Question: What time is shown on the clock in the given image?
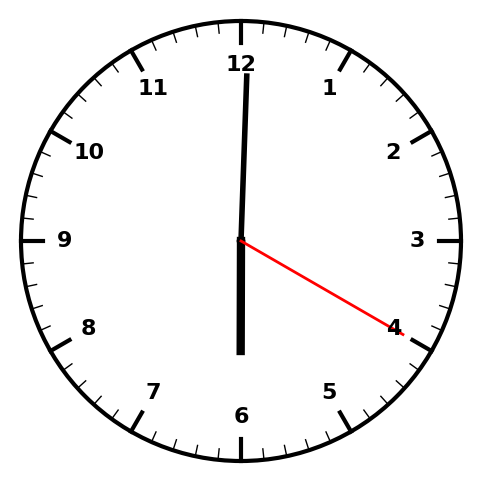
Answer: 06:00:20